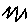
Label: zigzag